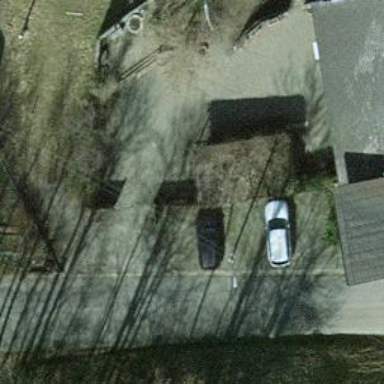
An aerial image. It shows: Driveway leading to service road.